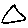
Label: triangle